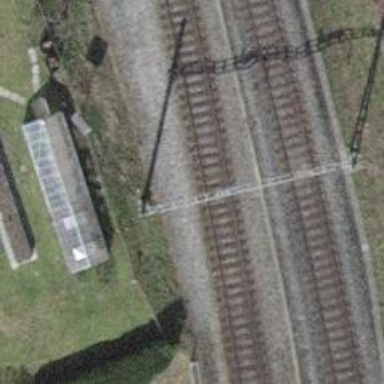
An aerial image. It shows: Abandoned railway spur with one track.